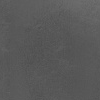
Atmospheric dust classification: dusty